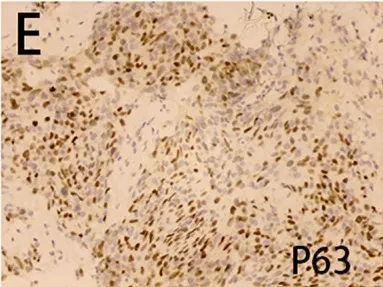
Right paraventricular mass biopsy (200x). The immunohistochemical analysis (C-H) showed EGFR (+), CK (+), P63 (+), Ki67 (40%+), PD-L1 (CPS 80%+), and PD-L1.
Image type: pathology (immunostaining)